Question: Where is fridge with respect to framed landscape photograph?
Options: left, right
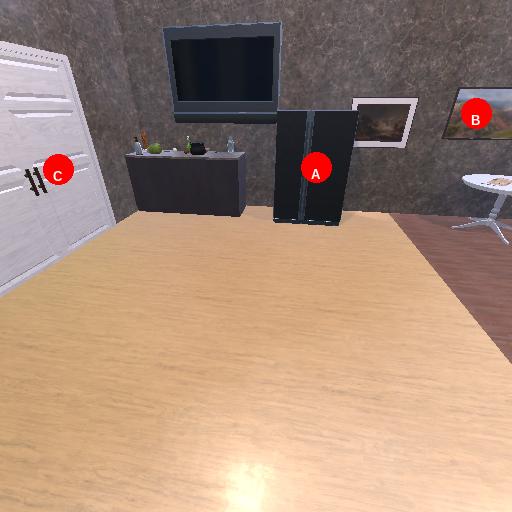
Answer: left